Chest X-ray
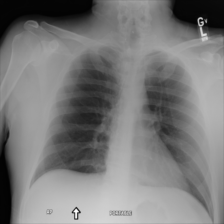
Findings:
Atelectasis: negative
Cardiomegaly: negative
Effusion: negative
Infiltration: negative
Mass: negative
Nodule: negative
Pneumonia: negative
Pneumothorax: negative
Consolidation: negative
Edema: negative
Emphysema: negative
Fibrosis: negative
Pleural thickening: negative
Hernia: negative